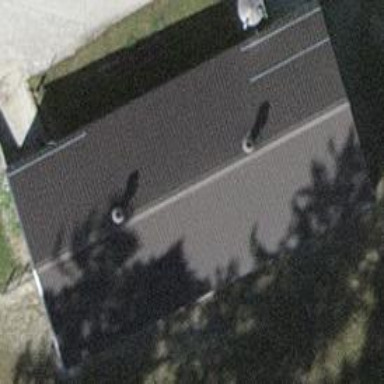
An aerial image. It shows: Stable building with gabled roof.